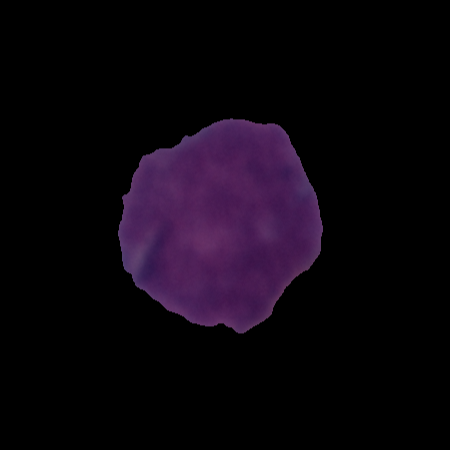
Label: cancer